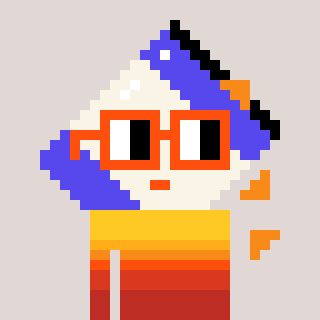
a pixel art character with square orange glasses, a chips-shaped head and a peachy-colored body on a warm background